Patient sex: M
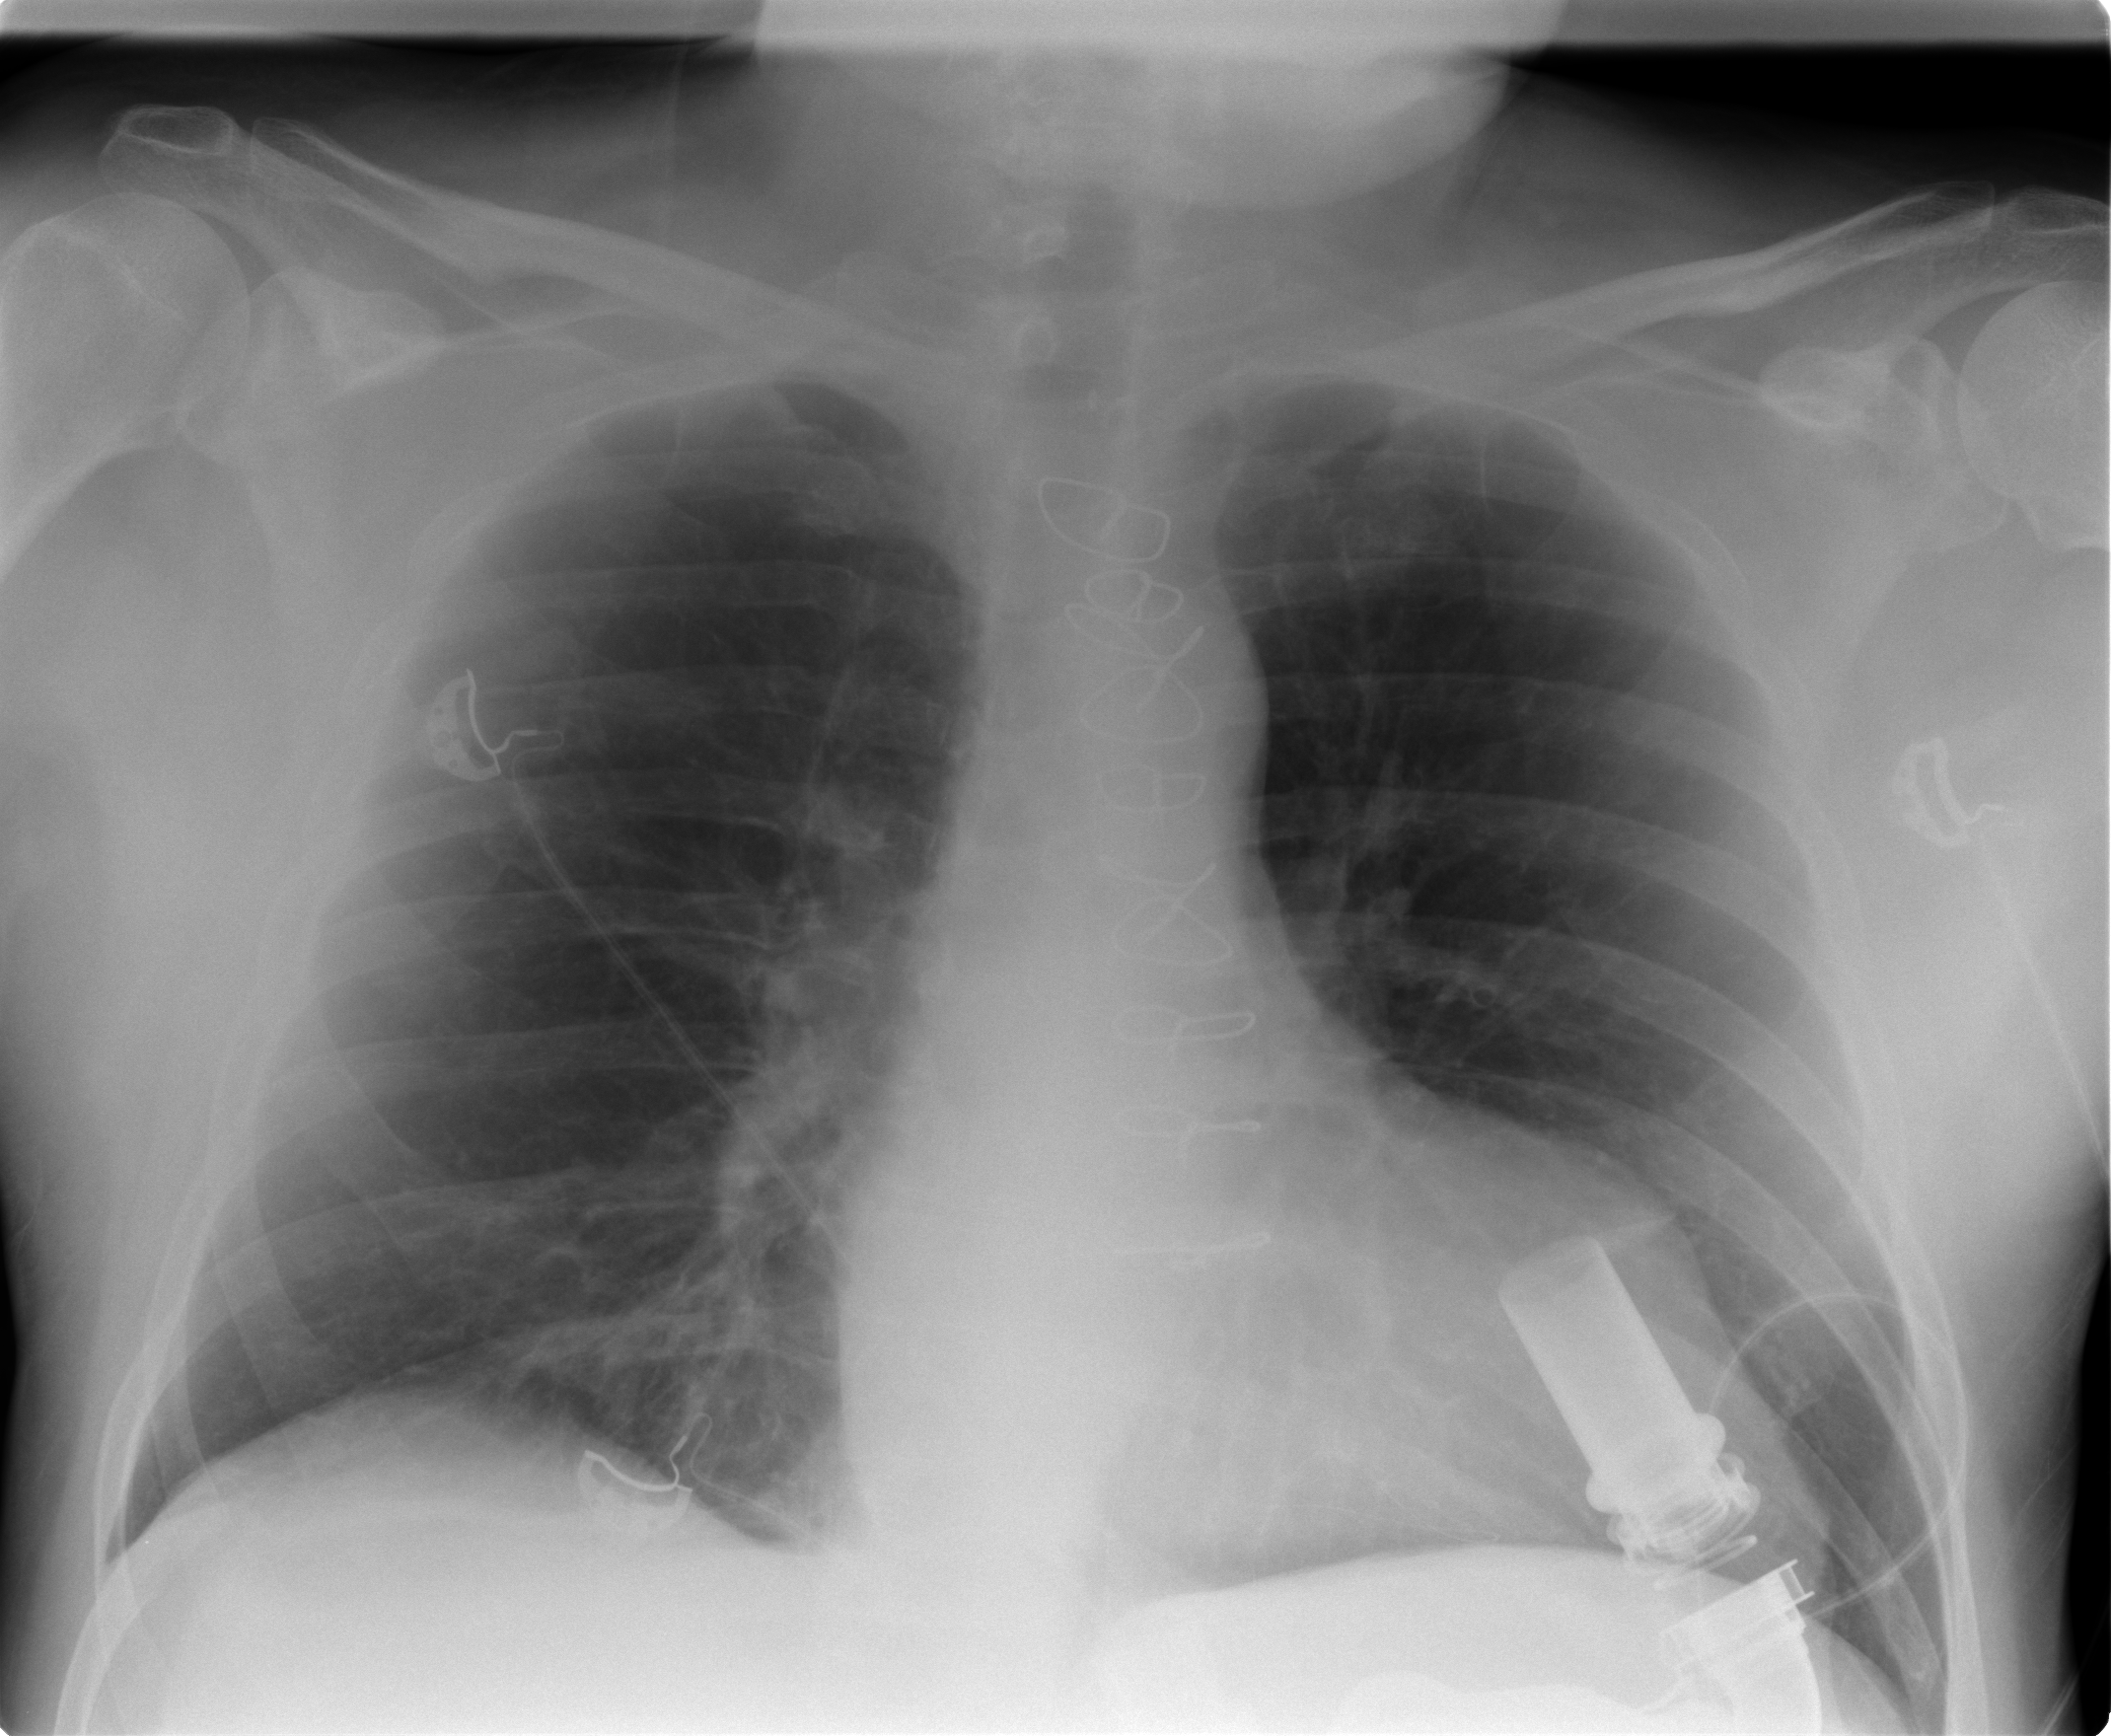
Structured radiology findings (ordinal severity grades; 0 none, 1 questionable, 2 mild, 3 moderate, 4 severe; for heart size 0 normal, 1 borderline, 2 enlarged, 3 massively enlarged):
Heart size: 2
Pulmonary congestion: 0
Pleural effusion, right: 0
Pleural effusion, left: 0
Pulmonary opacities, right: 1
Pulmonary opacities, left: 0
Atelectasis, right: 0
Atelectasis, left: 0